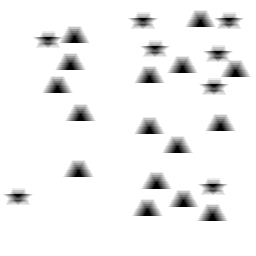
Squares: 0
Triangles: 16
Stars: 8
Total shapes: 24